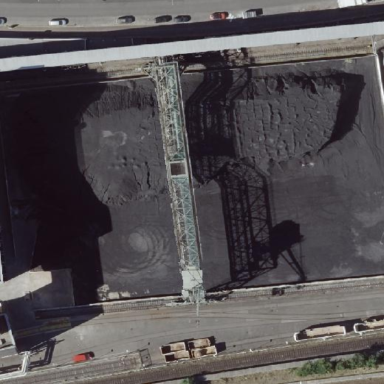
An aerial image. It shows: Heap of something man-made.